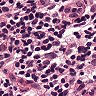
Metastatic tissue present: no